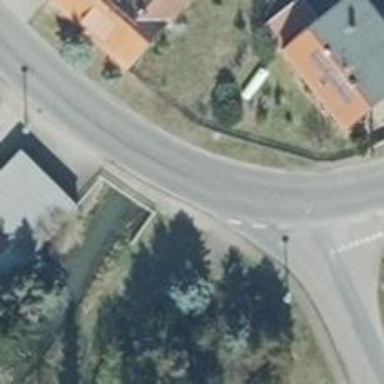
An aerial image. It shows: Secondary road with asphalt surface.